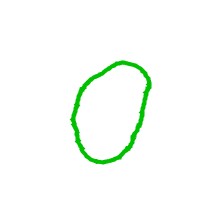
Shape: circle